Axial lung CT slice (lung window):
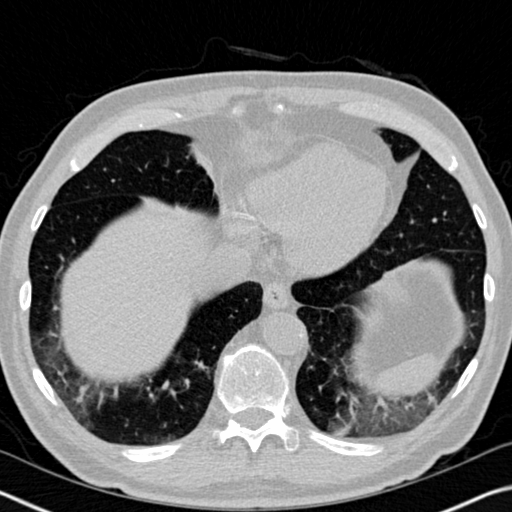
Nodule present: no